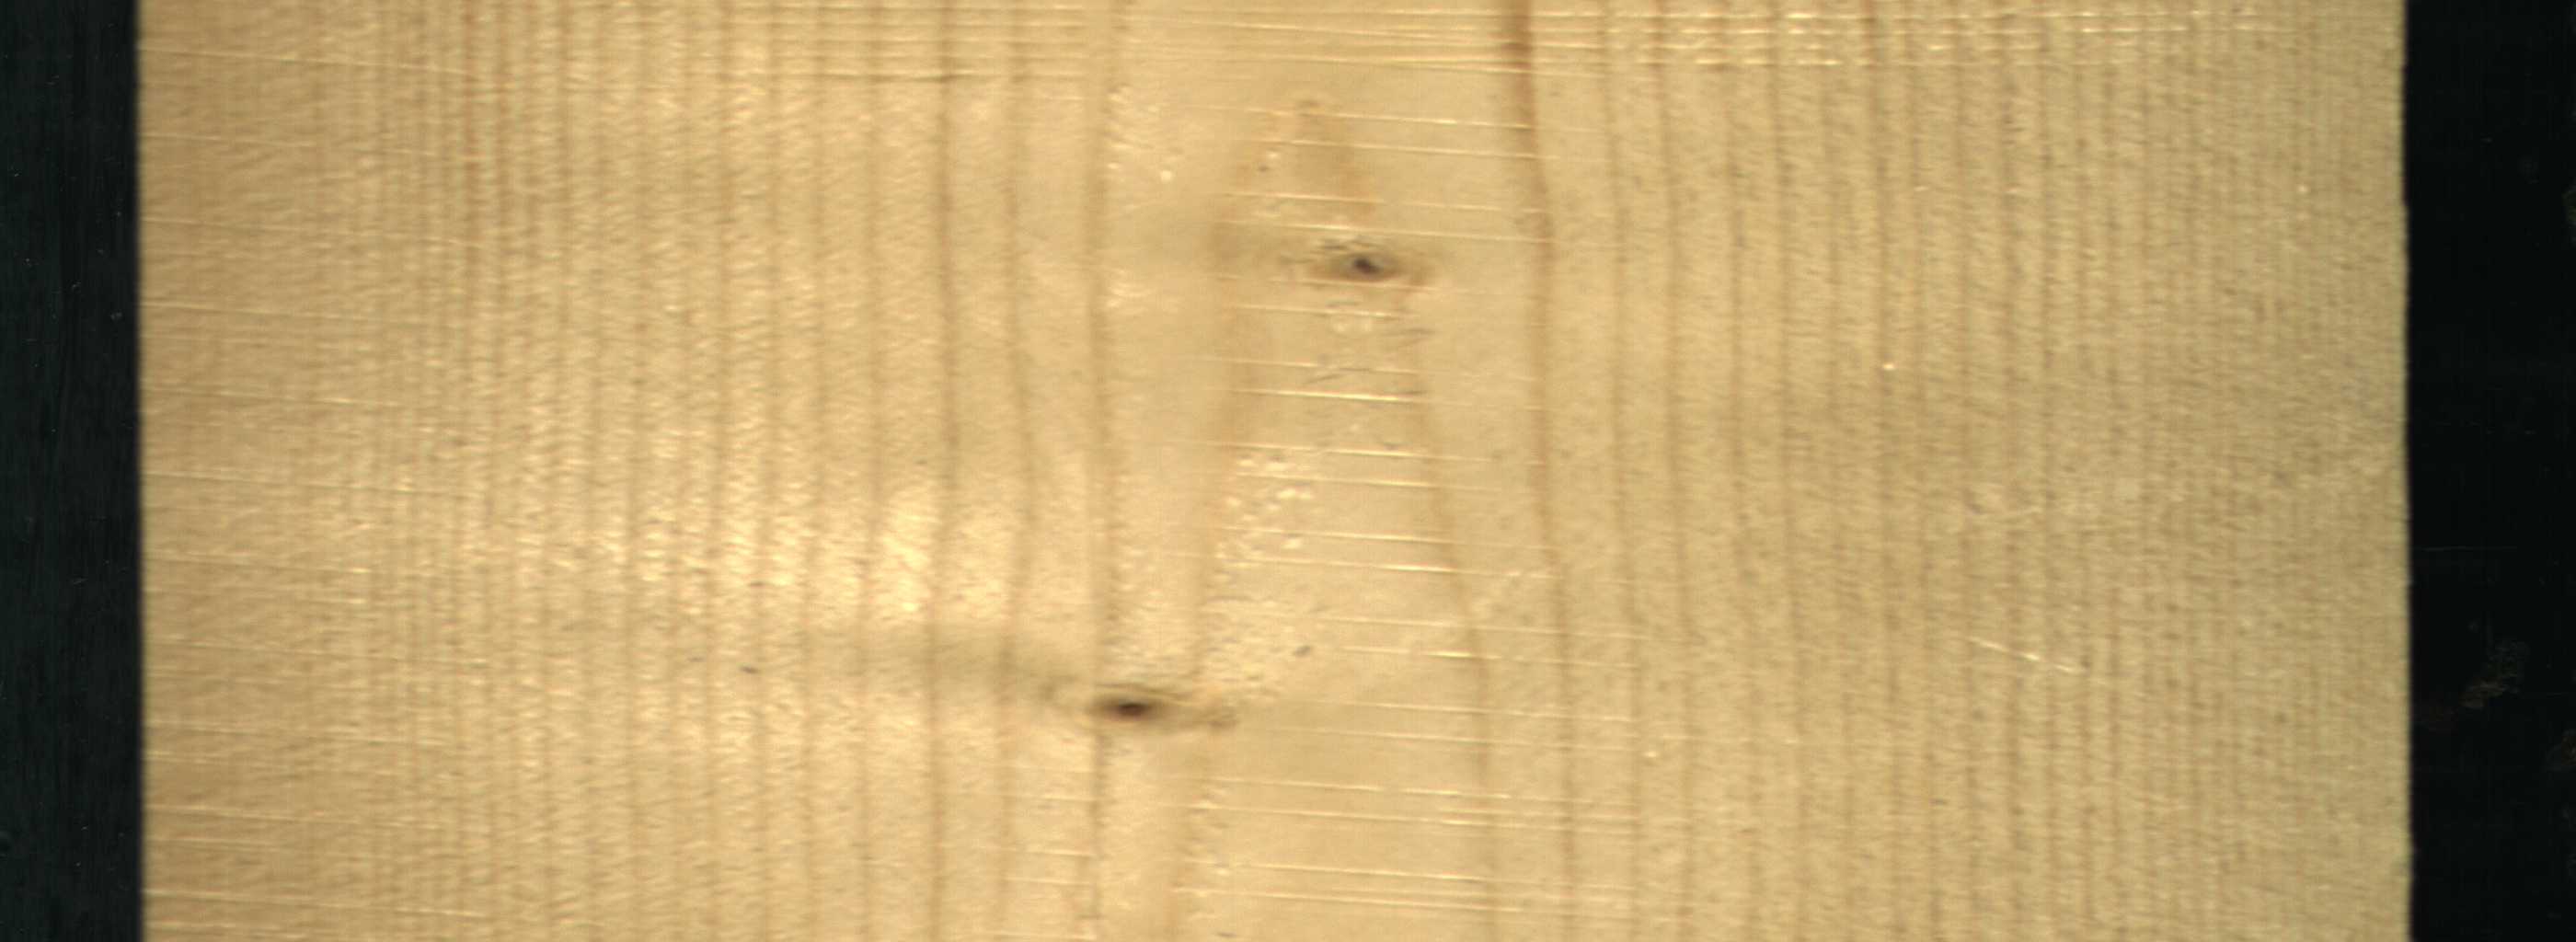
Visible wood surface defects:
Live_Knot
Live_Knot